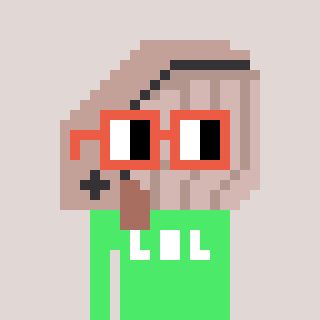
a pixel art character with square orange glasses, a whale-shaped head and a teal-colored body on a warm background